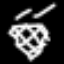
Label: diamond